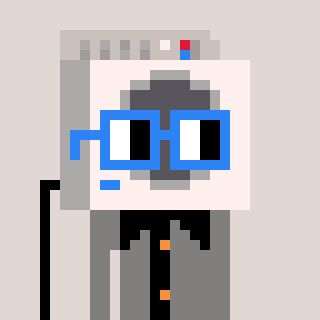
a pixel art character with square blue glasses, a washing machine-shaped head and a bluegrey-colored body on a warm background